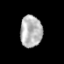
Tissue: prostate
Cell type: T cells
Senescence score: 0.3524
Nuclear area (px): 683
Mean DAPI intensity: 179.673